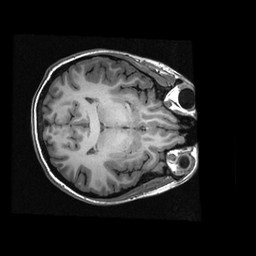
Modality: T1w
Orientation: axial
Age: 20
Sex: female